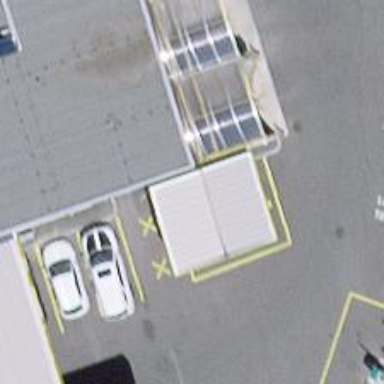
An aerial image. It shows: Charging station.